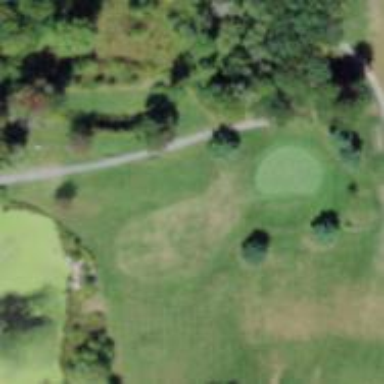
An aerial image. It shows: Golf fairway in the image.